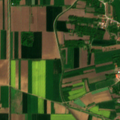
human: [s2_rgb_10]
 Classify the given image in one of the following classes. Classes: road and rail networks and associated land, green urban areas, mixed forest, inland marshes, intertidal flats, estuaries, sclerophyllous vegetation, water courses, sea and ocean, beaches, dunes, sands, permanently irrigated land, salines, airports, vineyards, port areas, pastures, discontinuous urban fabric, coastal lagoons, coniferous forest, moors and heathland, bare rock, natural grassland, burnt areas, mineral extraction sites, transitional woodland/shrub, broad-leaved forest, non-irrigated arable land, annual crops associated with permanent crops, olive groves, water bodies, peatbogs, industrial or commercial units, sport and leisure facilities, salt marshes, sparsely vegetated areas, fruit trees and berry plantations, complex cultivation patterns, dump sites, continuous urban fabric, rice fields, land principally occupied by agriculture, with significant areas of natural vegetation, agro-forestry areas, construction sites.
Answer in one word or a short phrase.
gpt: discontinuous urban fabric, non-irrigated arable land, complex cultivation patterns, land principally occupied by agriculture, with significant areas of natural vegetation